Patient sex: M
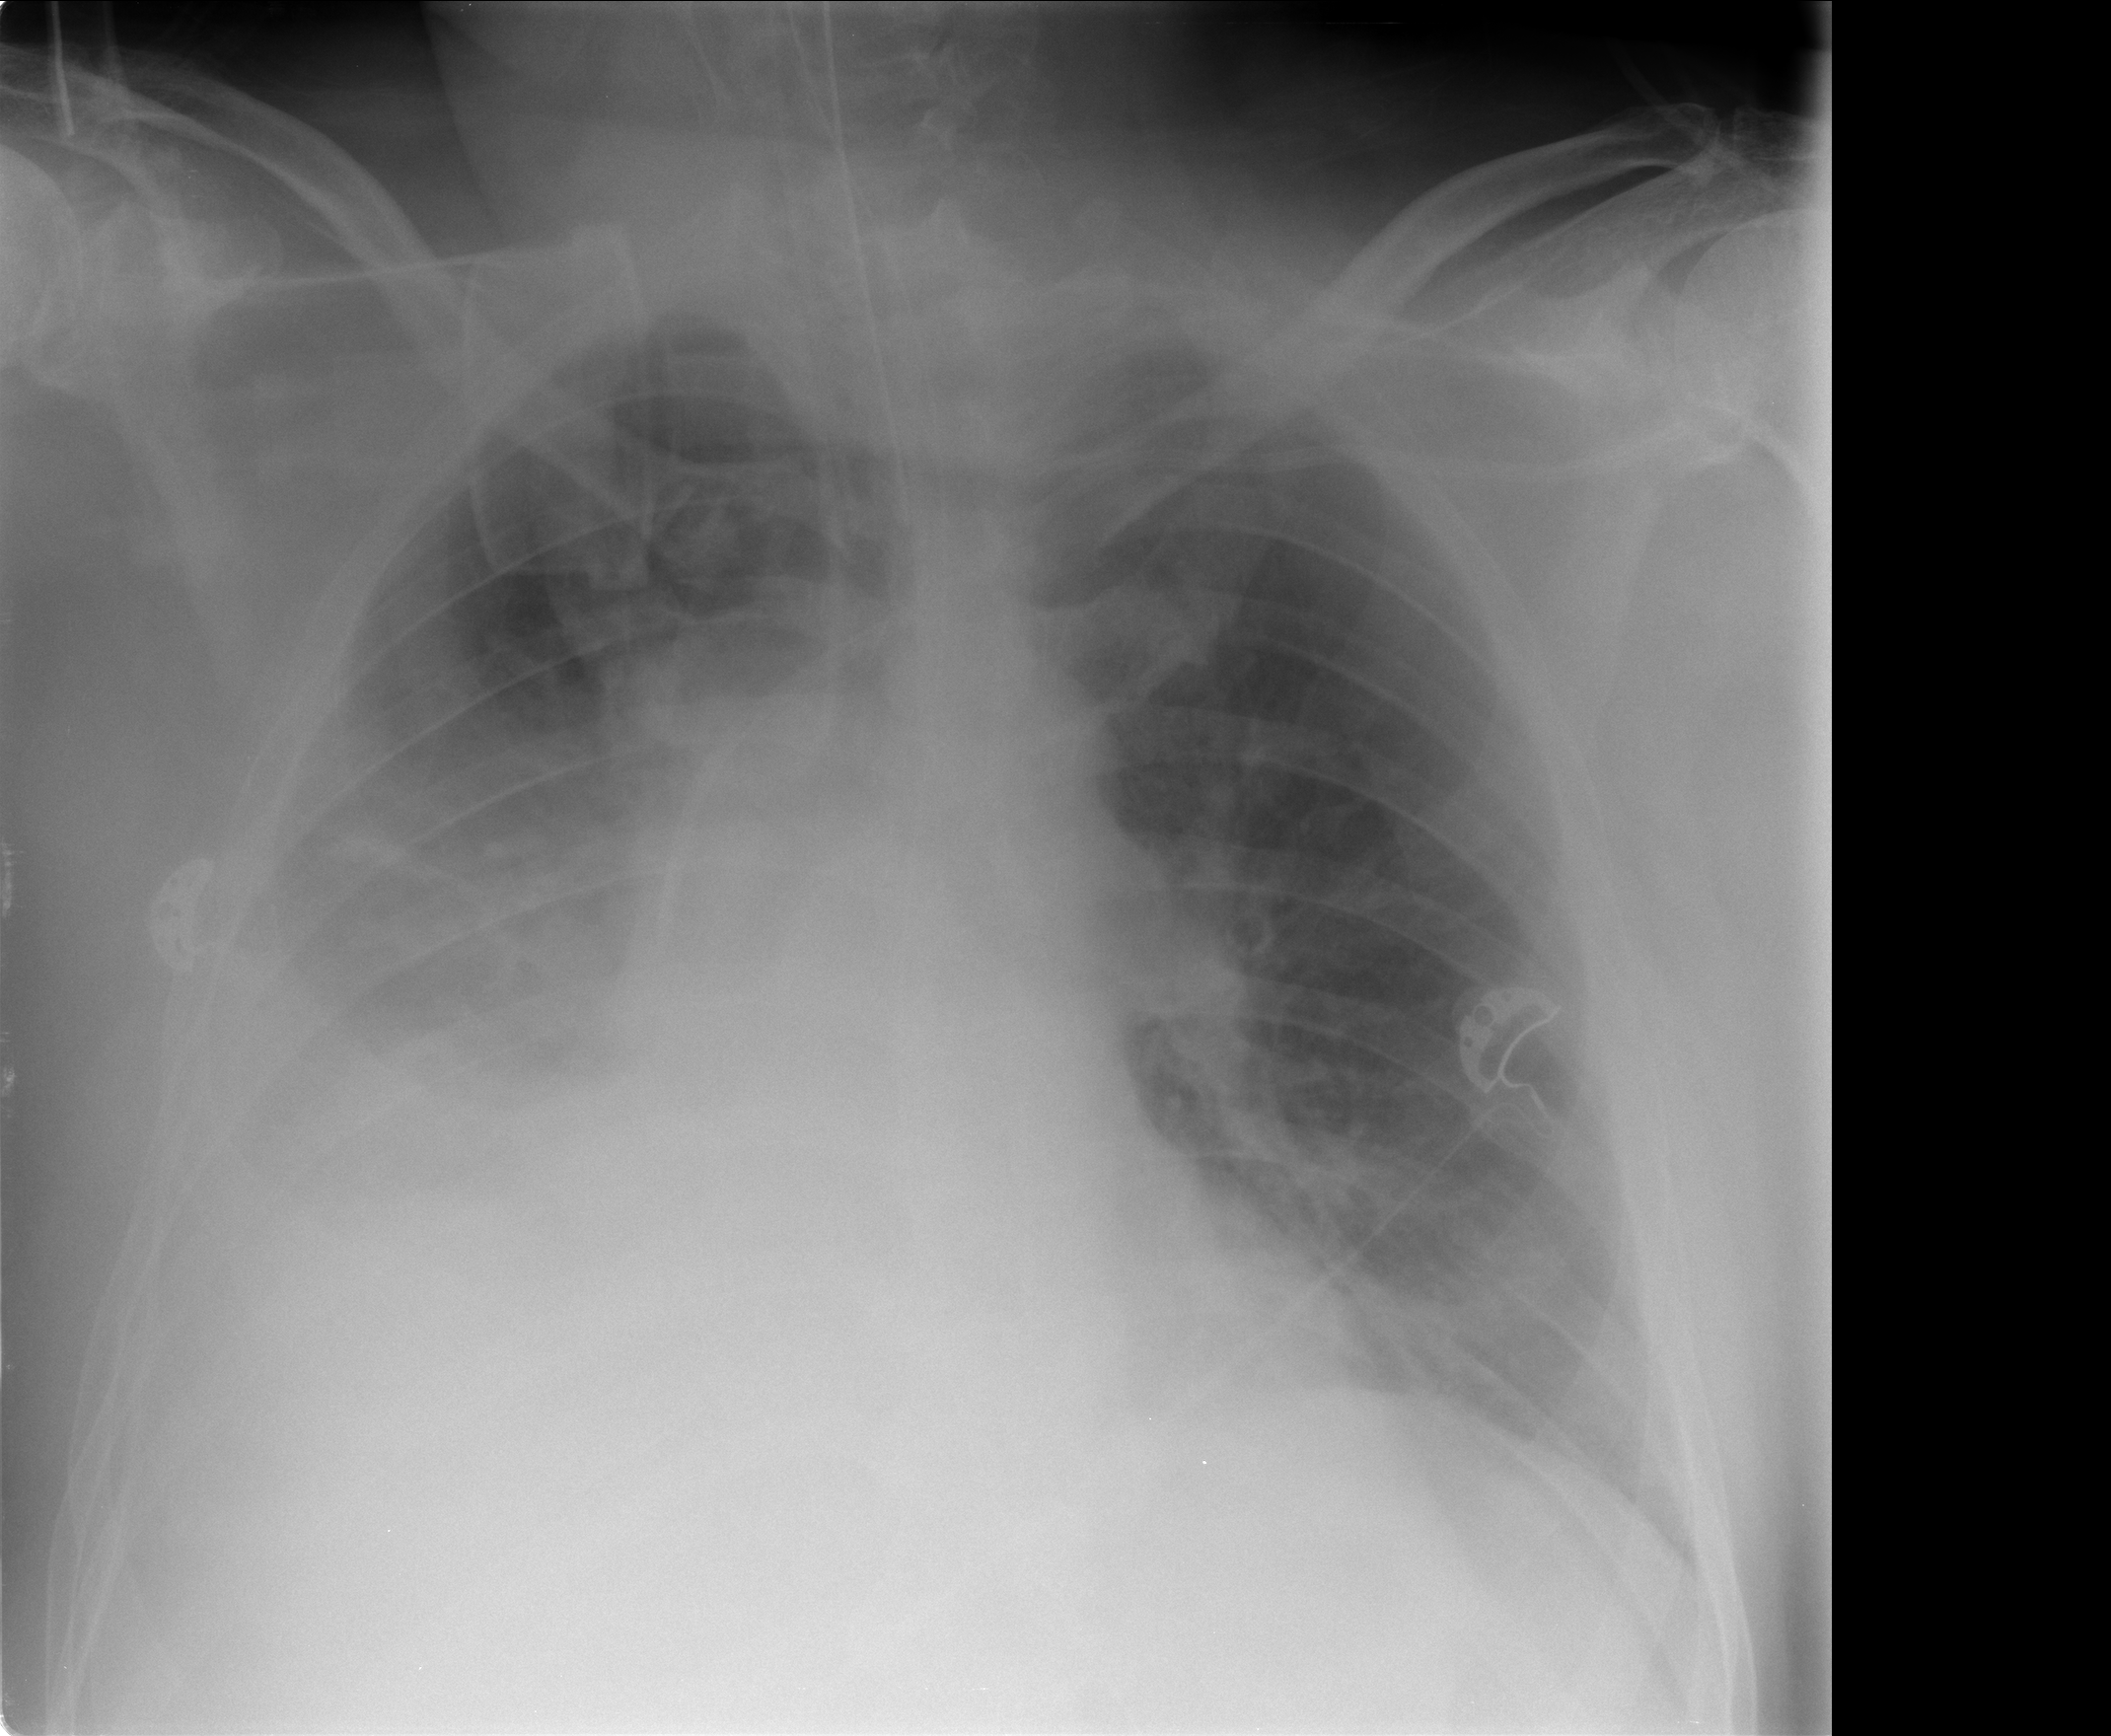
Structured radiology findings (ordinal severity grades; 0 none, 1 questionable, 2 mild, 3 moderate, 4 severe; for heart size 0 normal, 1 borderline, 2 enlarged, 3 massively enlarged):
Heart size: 0
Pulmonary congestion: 2
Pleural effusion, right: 3
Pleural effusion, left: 0
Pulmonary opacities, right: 3
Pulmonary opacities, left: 3
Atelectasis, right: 3
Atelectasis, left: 0